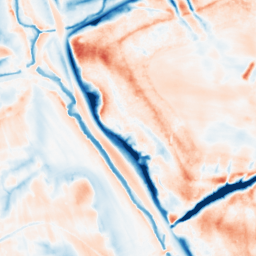
Category: multiscale
Decomposition family: dog_multiscale
Decomposition parameters: sigma_ratio: 1.6
n_scales: 6
base_sigma: 0.5
Upsampling method: cubic_mitchell
Upsampling parameters: scale: 4
Upsampling scale: 4